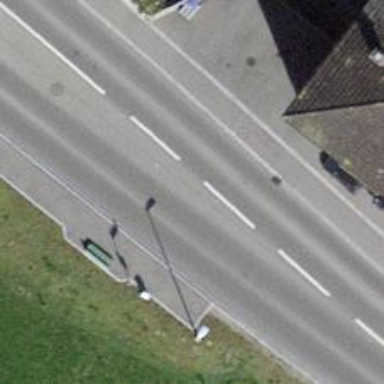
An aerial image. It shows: Bus stop with designated stop position for public transport.